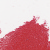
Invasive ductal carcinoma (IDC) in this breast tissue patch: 0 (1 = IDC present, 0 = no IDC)